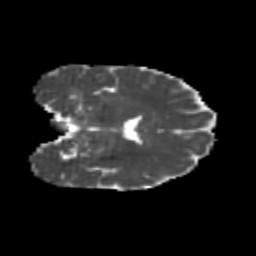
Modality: MD
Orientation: coronal
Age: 24
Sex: female
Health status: healthy
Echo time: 0.074 s